Aerial crown-view tile of a tropical tree (Barro Colorado Island, Panama), acquired 20250512:
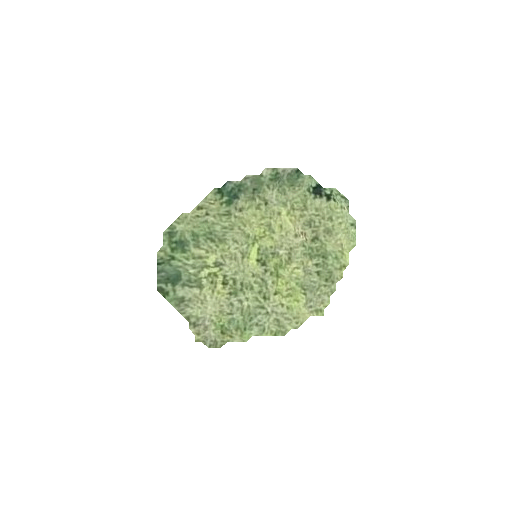
Species: Quararibea stenophylla
GBIF accepted scientific name: Quararibea stenophylla
Crown area: 37.421 m²